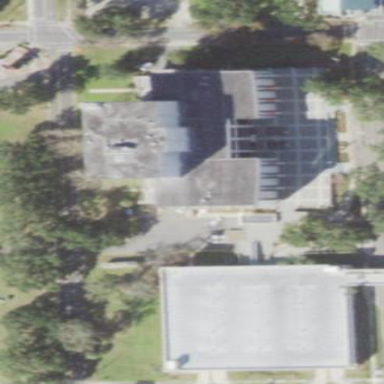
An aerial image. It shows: Museum housed in building.